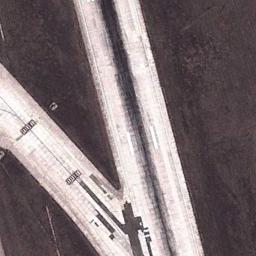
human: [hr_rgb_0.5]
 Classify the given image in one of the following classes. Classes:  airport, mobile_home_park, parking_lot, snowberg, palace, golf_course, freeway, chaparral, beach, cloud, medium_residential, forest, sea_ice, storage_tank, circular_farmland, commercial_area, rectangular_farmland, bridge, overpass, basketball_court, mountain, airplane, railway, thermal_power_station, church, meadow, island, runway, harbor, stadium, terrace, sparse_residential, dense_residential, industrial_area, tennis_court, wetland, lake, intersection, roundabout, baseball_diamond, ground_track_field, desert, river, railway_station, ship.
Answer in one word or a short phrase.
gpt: runway